Field crop: tomato
Growth stage: 1
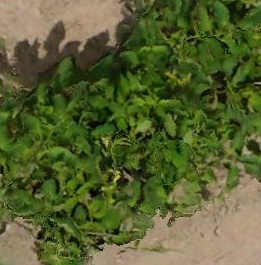
Species: tomato